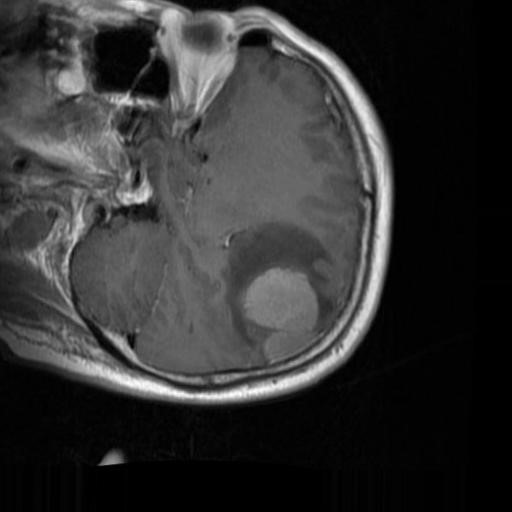
Label: brain_menin